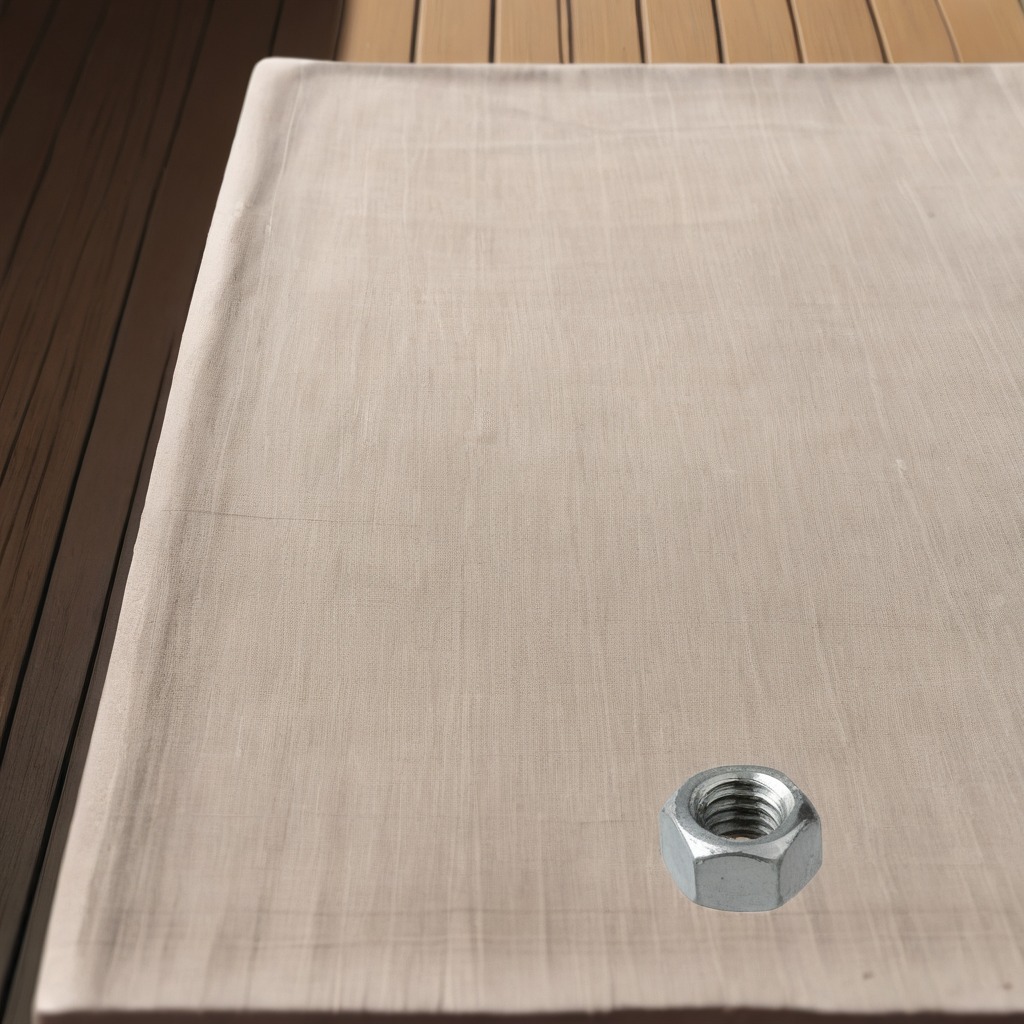
A metal nut is lying on the wooden table.